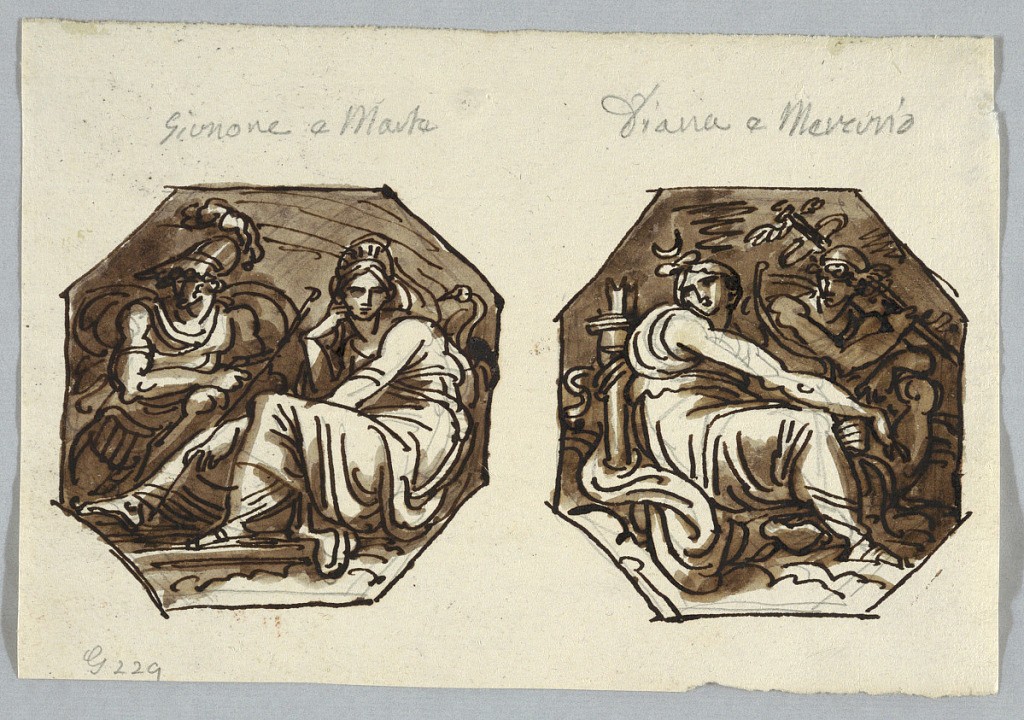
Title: Mars and Juno; Mercury and Diana set in Diagonal Composition
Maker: Felice Giani, Italian, 1758–1823
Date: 1815
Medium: Pen and brown ink, brush and brown wash on cream laid paper
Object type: Drawing
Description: Pair shown seated, goddesses in foreground, gods in middle planes.